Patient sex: M
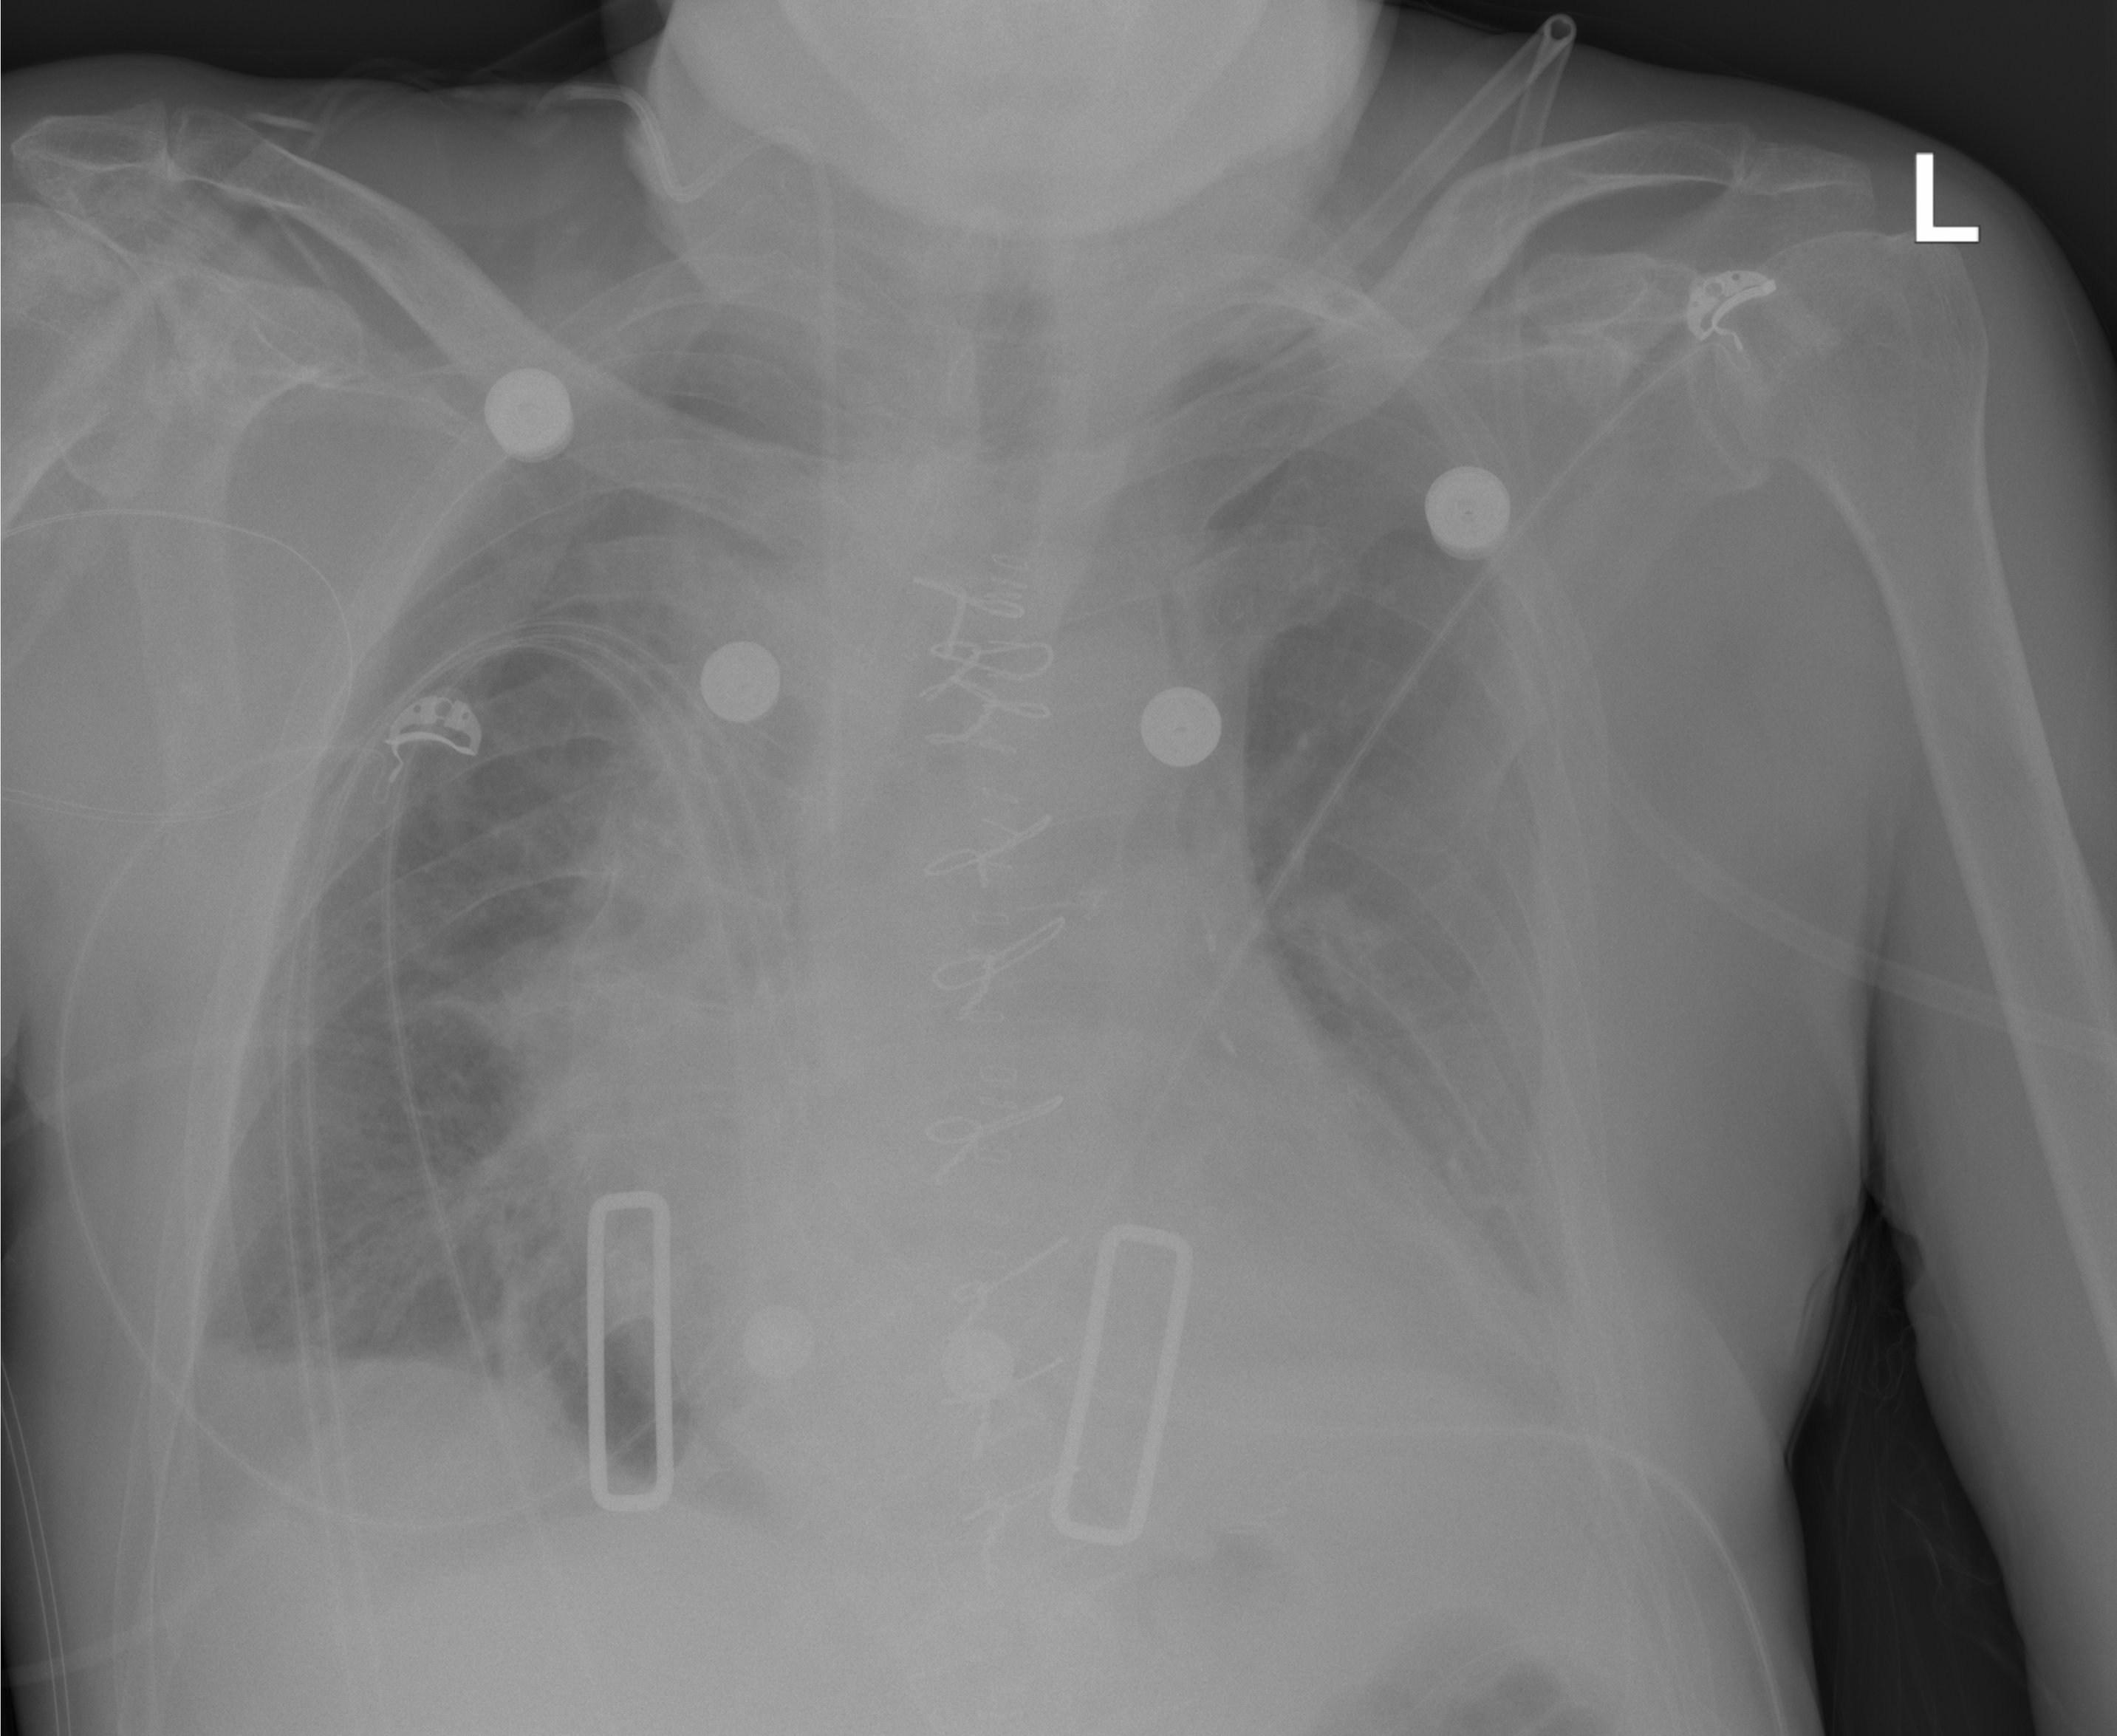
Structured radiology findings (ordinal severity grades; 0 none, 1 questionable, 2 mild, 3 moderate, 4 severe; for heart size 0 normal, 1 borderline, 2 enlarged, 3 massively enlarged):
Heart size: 2
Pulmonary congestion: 0
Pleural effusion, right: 2
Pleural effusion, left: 2
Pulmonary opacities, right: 0
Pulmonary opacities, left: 0
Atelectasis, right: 2
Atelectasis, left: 2